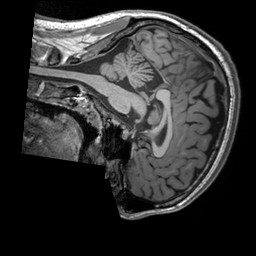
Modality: T1w
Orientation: sagittal
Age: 21
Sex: male
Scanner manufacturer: siemens
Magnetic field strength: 3 T
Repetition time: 2.3 s
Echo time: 0.00303 s